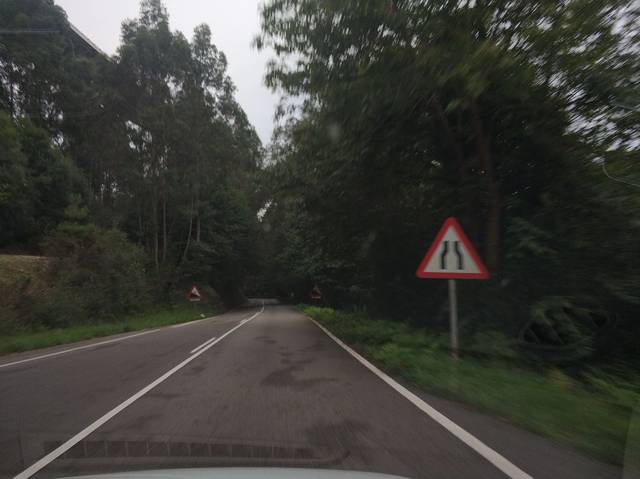
Region: Spain
Coordinates: 43.558, -6.187